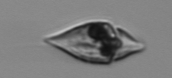
Label: Amphidinium